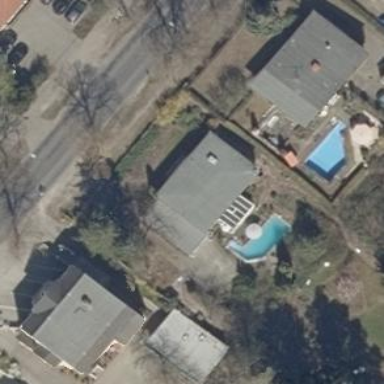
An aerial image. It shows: House with flat roof.